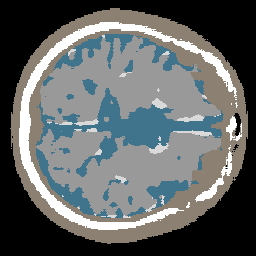
Label: no_lesion